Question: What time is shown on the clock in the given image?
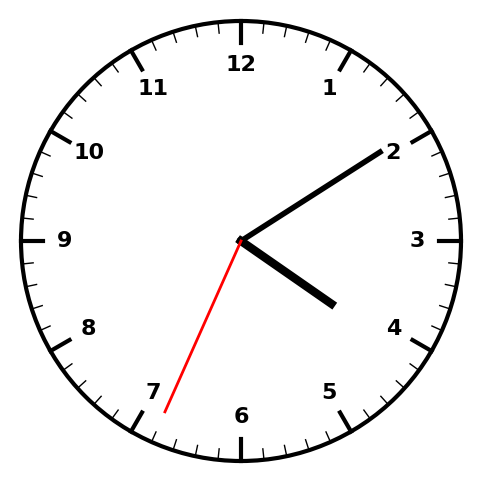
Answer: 04:09:34